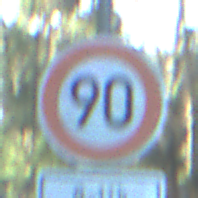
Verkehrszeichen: Geschwindigkeit90
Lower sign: ZeitangabenOhneBeschraenkungAufWochentage2
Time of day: MorningAfternoon
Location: Outdoor (Nature)
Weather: Clear
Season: NotSpecified
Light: Natural